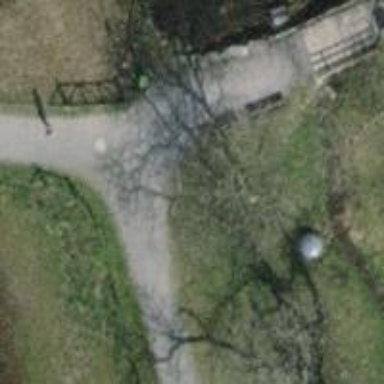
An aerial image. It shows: Brown bench.